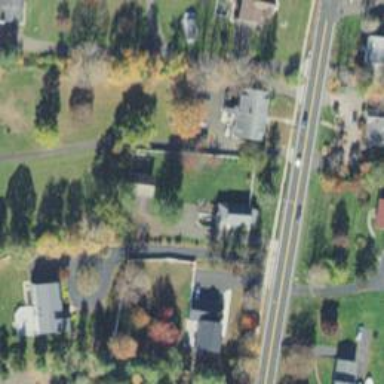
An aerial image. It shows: Residential driveway used as service road.